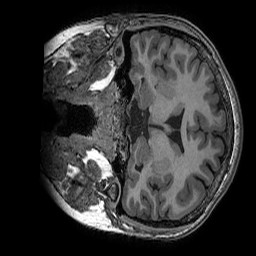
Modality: T1w
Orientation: coronal
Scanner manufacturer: ge
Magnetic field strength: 3 T
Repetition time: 0.008156 s
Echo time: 0.00318 s